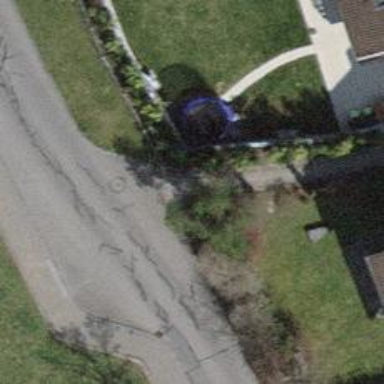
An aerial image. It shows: Kerb barrier.